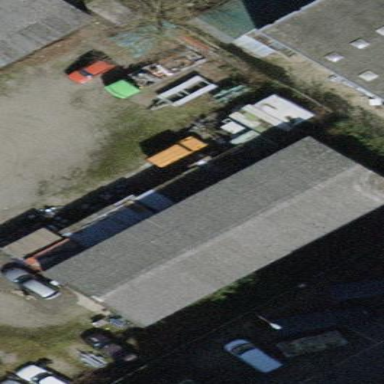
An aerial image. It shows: Building that houses car shop.